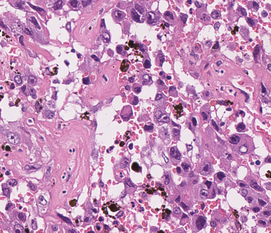
Tumor epithelial tissue: yes
Tumor-associated stroma tissue: yes
Normal tissue: no